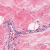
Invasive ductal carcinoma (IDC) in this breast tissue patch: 0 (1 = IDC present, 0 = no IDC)